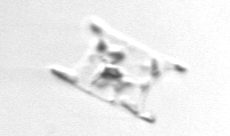
Label: Eucampia